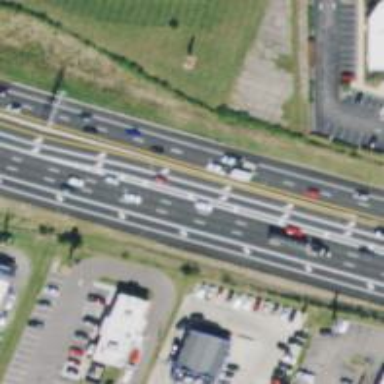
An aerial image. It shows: Trunk link highway.